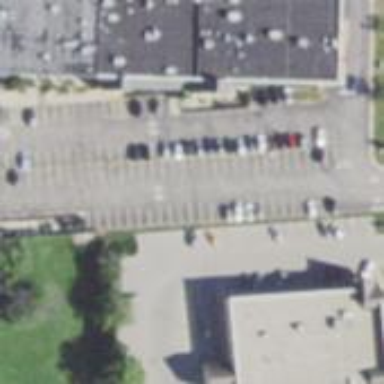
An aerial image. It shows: Parking area with surface.